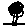
Label: tree